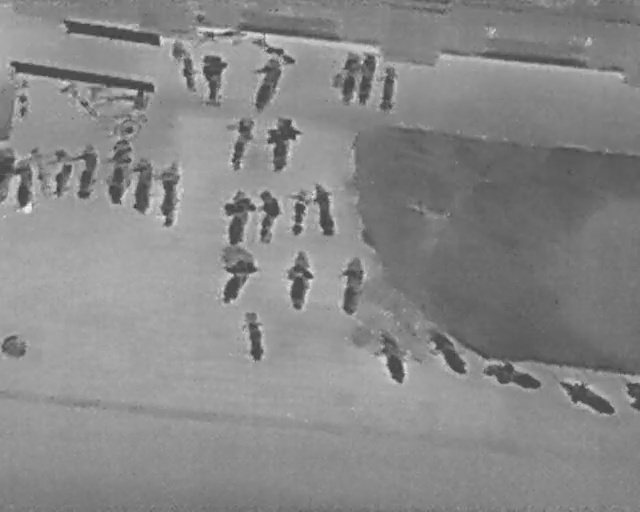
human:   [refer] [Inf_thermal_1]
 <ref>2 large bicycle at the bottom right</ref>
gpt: <box>[[74, 70, 84, 76, 112], [86, 75, 96, 80, 112]]</box>

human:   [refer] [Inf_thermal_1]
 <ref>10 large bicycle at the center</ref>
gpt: <box>[[46, 38, 55, 42, 170], [42, 39, 50, 43, 11], [37, 39, 45, 45, 11], [32, 39, 41, 45, 11], [50, 52, 59, 58, 11], [41, 51, 51, 57, 8], [31, 51, 40, 57, 35], [35, 63, 43, 67, 172], [56, 66, 65, 72, 166], [65, 65, 74, 70, 146]]</box>

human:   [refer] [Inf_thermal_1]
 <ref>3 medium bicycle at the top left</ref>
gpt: <box>[[26, 13, 32, 15, 172], [0, 18, 6, 22, 10], [9, 18, 16, 21, 137]]</box>

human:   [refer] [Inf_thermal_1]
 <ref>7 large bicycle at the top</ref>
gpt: <box>[[57, 15, 64, 19, 8], [52, 13, 61, 17, 8], [50, 13, 59, 16, 8], [36, 12, 47, 19, 16], [29, 12, 37, 17, 2], [39, 24, 48, 31, 9], [32, 25, 41, 30, 9]]</box>

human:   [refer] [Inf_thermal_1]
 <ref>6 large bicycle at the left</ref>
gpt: <box>[[20, 35, 31, 40, 4], [17, 33, 26, 38, 4], [12, 31, 24, 35, 4], [8, 30, 18, 35, 4], [4, 30, 14, 35, 10], [0, 33, 8, 38, 2]]</box>

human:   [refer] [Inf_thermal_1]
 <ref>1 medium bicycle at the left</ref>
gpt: <box>[[-3, 32, 5, 35, 2]]</box>